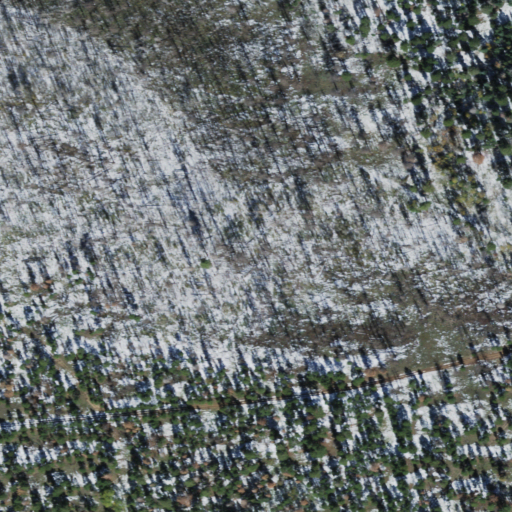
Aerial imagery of ridge(s) in Arizona named Two Springs Ridge containing grassland, shrub, and evergreen forest